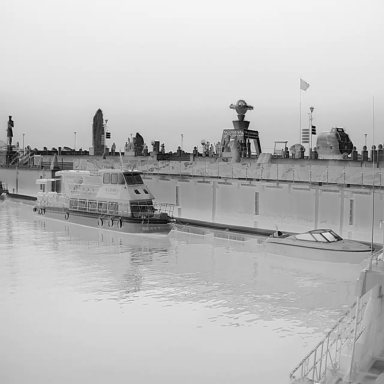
There are two objects shown in the infrared image, including a container_ship, and a canoe.